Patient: sex F, age 82
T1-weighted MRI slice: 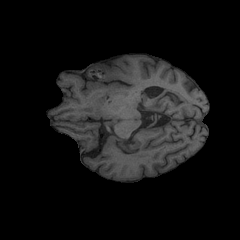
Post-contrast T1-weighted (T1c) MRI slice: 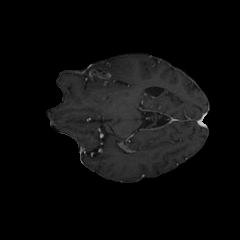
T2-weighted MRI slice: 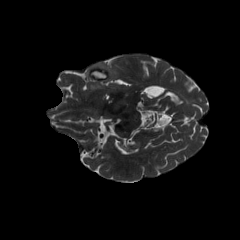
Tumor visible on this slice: yes
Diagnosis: Glioblastoma, IDH-wildtype
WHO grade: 4